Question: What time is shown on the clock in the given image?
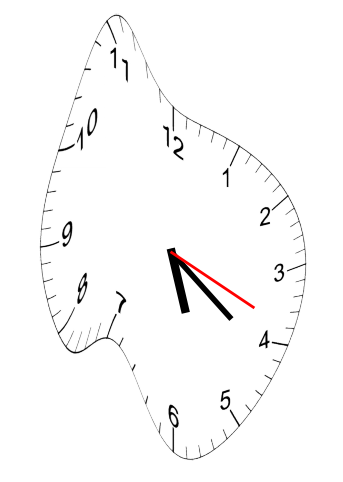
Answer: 05:21:19